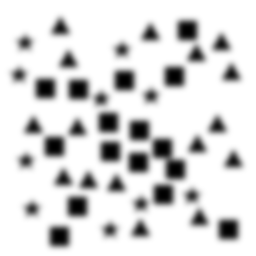
Squares: 16
Triangles: 16
Stars: 10
Total shapes: 42